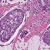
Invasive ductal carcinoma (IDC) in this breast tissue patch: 1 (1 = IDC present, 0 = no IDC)